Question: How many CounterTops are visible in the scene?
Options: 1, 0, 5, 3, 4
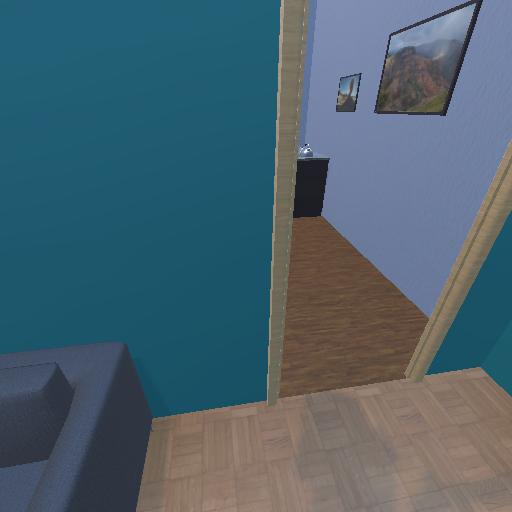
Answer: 1